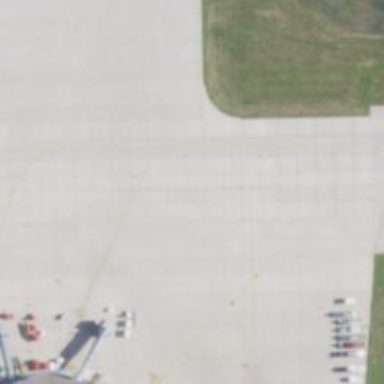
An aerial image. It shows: Image of taxiway at airport.